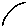
Label: hexagon